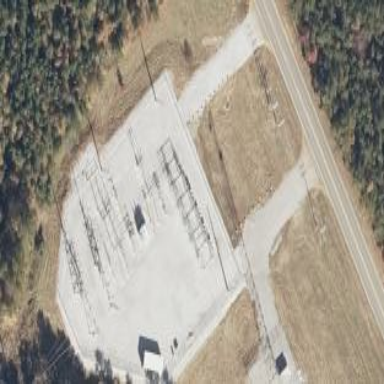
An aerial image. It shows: Distribution level power substation enclosed by fence.